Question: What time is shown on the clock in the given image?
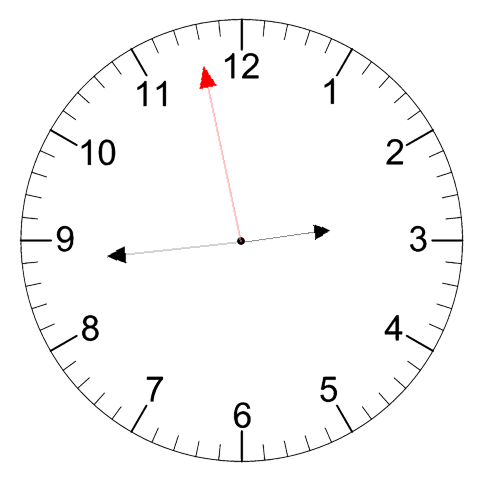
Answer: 02:43:58